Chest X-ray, PA view. Patient: 50 years old, sex F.
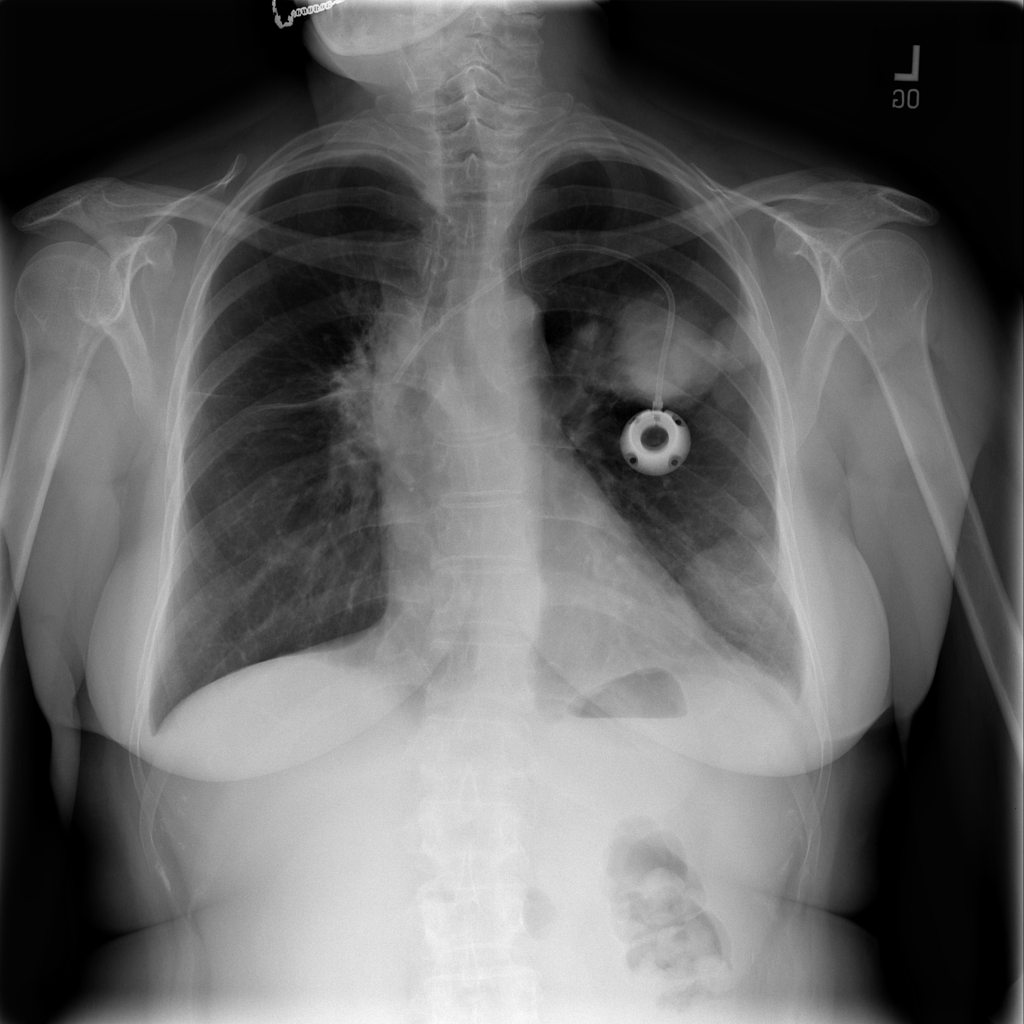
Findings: Infiltration, Mass